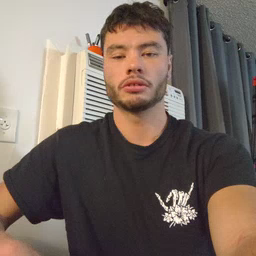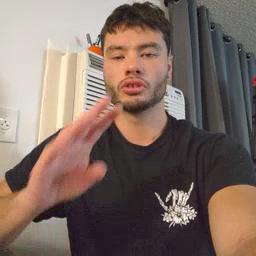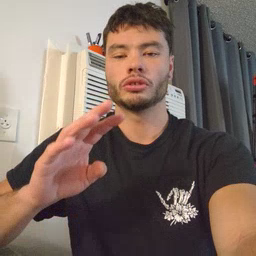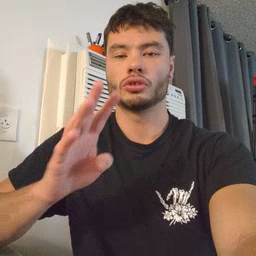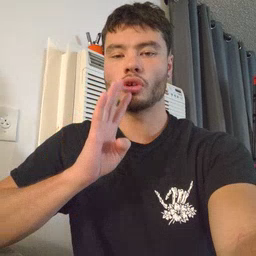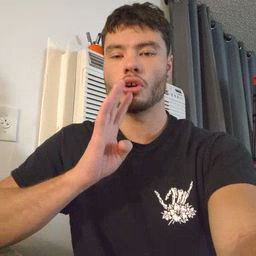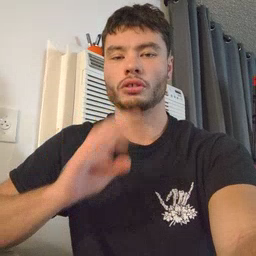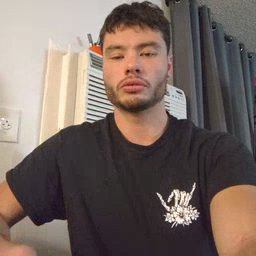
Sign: talk